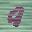
Label: 9